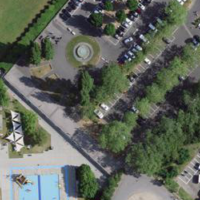
EUNIS habitat code: 53
Species observed at this site:
Urtica dioica
Passer domesticus
Zoropsis spinimana
Salvia pratensis